Question: When you retrieve contours from an image, you should get 2 contours per blob - one inner and one outer. Consider the circle below - since the circle is a line with a pixel width larger than one, you should be able to find two contours in the image - one from the inner part of the circle and one from the outer part.
Using OpenCV, I want to retrieve the INNER contours. However, when I use findContours (), I only seem to be getting the outer contours. How would I retrieve the inner contours of a blob using OpenCV?
I am using the C++ API, not C therefore only suggest functions that use the C++ API. (i.e. findContours () rather than cvFindContours ())
Thanks.

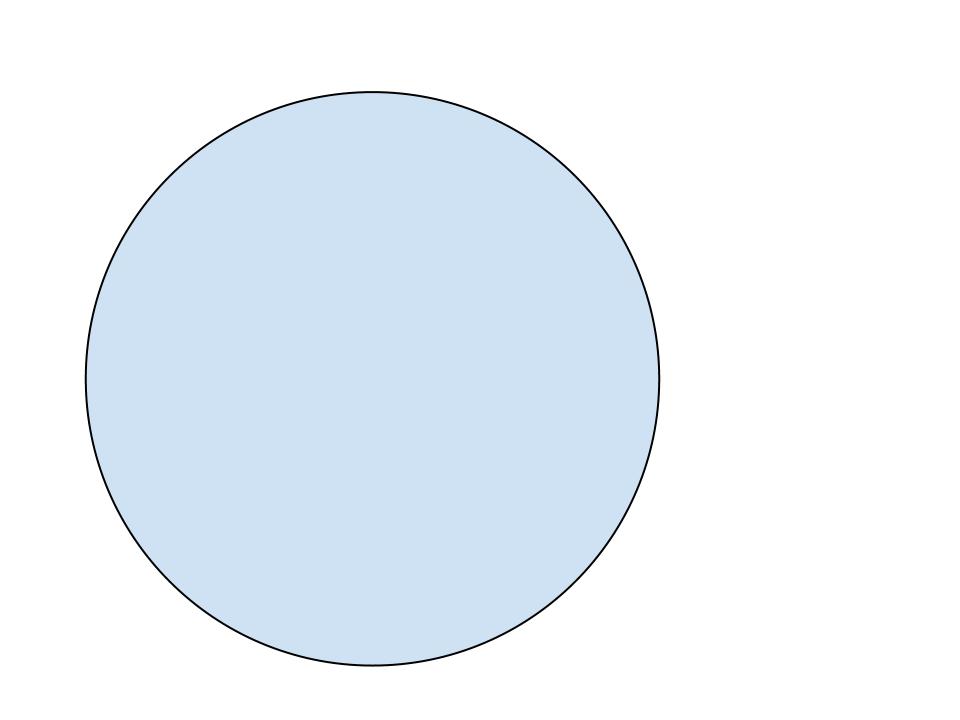
Answer: I ran this code on your image and it returned an inner and outer contour.
'''
#include <iostream>
#include "opencv2/core/core.hpp"
#include "opencv2/imgproc/imgproc.hpp"
#include "opencv2/highgui/highgui.hpp"
int main(int argc, const char * argv[]) {
cv::Mat image= cv::imread("../../so8449378.jpg");
if (!image.data) {
std::cout << "Image file not found
";
return 1;
}
//Prepare the image for findContours
cv::cvtColor(image, image, CV_BGR2GRAY);
cv::threshold(image, image, 128, 255, CV_THRESH_BINARY);
//Find the contours. Use the contourOutput Mat so the original image doesn't get overwritten
std::vector<std::vector<cv::Point> > contours;
cv::Mat contourOutput = image.clone();
cv::findContours( contourOutput, contours, CV_RETR_LIST, CV_CHAIN_APPROX_NONE );
//Draw the contours
cv::Mat contourImage(image.size(), CV_8UC3, cv::Scalar(0,0,0));
cv::Scalar colors[3];
colors[0] = cv::Scalar(255, 0, 0);
colors[1] = cv::Scalar(0, 255, 0);
colors[2] = cv::Scalar(0, 0, 255);
for (size_t idx = 0; idx < contours.size(); idx++) {
cv::drawContours(contourImage, contours, idx, colors[idx % 3]);
}
cv::imshow("Input Image", image);
cvMoveWindow("Input Image", 0, 0);
cv::imshow("Contours", contourImage);
cvMoveWindow("Contours", 200, 0);
cv::waitKey(0);
return 0;
}
'''
Here are the contours it found: